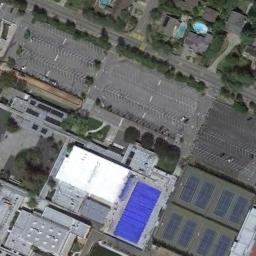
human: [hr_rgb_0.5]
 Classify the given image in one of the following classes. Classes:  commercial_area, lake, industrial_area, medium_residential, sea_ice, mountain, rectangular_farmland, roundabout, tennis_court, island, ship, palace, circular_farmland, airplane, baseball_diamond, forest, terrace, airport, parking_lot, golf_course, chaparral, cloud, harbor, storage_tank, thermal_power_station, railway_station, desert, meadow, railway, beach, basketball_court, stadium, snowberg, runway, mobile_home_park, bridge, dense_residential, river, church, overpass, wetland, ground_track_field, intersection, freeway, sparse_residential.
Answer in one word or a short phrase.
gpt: tennis_court